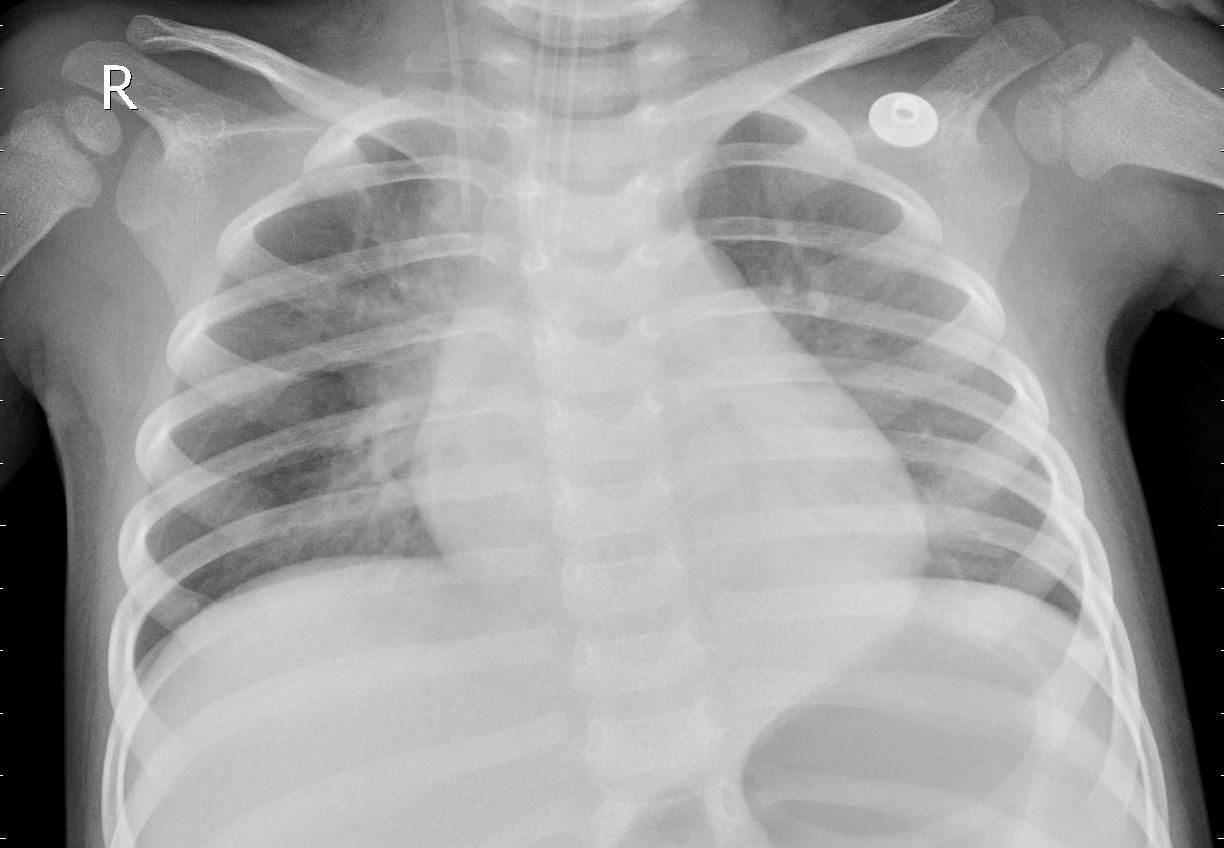
Diagnosis: PNEUMONIA